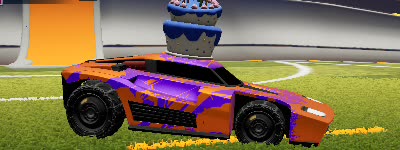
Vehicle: breakout